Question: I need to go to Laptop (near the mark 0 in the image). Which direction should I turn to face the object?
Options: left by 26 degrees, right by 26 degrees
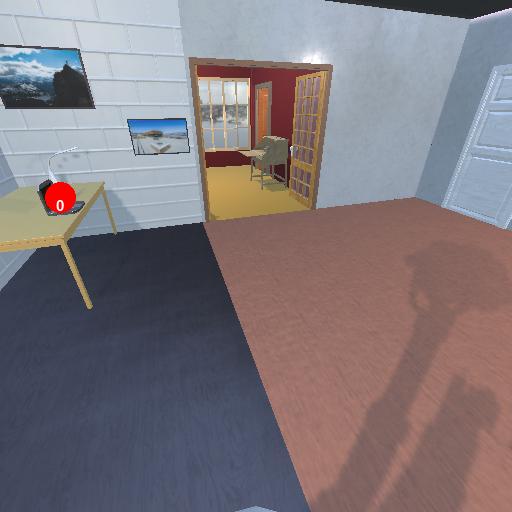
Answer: left by 26 degrees